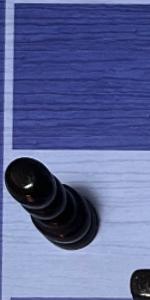
Label: Pawn_Black